Question: I want to upload doc or docx file using primefaces fileUpload,although I specify the type of file it display

'''
<p:fileUpload cancelLabel="#{contenu.annuler}"
fileUploadListener="#{utilAdminBean.fileUpload}"
allowTypes="/(\.|\/)(doc|docx)$/"
multiple="false" mode="advanced" sizeLimit="52428800"
showButtons="false" />
'''
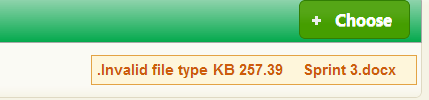
Answer: I found the solution,I forgot to add to the fileupload component inside '<h:form nctype="multipart/form-data">'
functional code is as follows:
'''
<h:form id="formcontract" enctype="multipart/form-data" dir="rtl">
<p:fileUpload cancelLabel="#{contenu.annuler}"
fileUploadListener="#{utilAdminBean.fileUpload}"
allowTypes="/(\.|\/)(doc|docx|xls|xlsx|pdf)$/"
multiple="false" mode="advanced" sizeLimit="52428800"
showButtons="false" />
</h:form>
'''